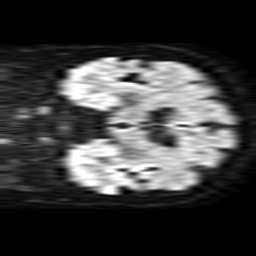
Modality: TRACE
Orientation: coronal
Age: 59
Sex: female
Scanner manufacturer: philips
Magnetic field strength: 1.5 T
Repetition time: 3.679 s
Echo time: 0.09411 s